Question: I have a ViewPager:
'''
<android.support.v4.view.ViewPager android:id="@+id/ft_graph_pager"
android:layout_width="match_parent"
android:layout_height="@dimen/bar_graph_pager_height"
android:layout_marginLeft="8dp"
android:layout_marginRight="8dp"
android:layout_centerVertical="true"
android:layout_toRightOf="@id/ft_rsvp_graph_indicator"/>
'''
Which is a child of a RelativeLayout. Behind this ViewPager is a 9patch image representing the lines of a graph.
The content of the ViewPager should line up with the 9patch graph lines, but I can't just make them the same height and call it a day because the ViewPager contents have a caption which should be positioned below the graph lines.
With the XML above, this is what it looks like:

I'm super close. As you can see, if I can just get the ViewPager's contents (the bar graph items and below) to shift down slightly I'm in business.
The first thing I tried to do is set 'layout_marginBottom="-6dp"' which did nothing.
Then I tried to set 'paddingBottom="-6dp"' which also did nothing.
Setting 'paddingTop="6dp"' doesn't do anything either, but setting the bottom padding to a positive number DOES have an affect, even though it is completely unhelpful for me.
The RelativeLayout parent for this Pager and 9patch contains another view as well, one which is larger than both and hinges on the 9patch being perfectly vertically centered, so I can't make the 9patch move instead.
The full contents of the RelativeLayout are below:
'''
<RelativeLayout android:layout_width="match_parent"
android:layout_height="wrap_content">
<LinearLayout android:id="@+id/ft_bar_graph_indicator"
android:layout_width="@dimen/bar_graph_indicator_width"
android:layout_height="@dimen/bar_graph_indicator_height"
android:orientation="vertical">
<!--TODO fill-->
</LinearLayout>
<View android:layout_width="match_parent"
android:layout_height="@dimen/bar_graph_height"
android:layout_marginLeft="8dp"
android:layout_marginRight="8dp"
android:layout_centerVertical="true"
android:layout_toRightOf="@id/ft_bar_graph_indicator"
android:background="@drawable/graph_lines"/>
<android.support.v4.view.ViewPager android:id="@+id/ft_graph_pager"
android:layout_width="match_parent"
android:layout_height="@dimen/bar_graph_pager_height"
android:layout_marginLeft="8dp"
android:layout_marginRight="8dp"
android:layout_centerVertical="true"
android:layout_toRightOf="@id/ft_rsvp_graph_indicator"/>
</RelativeLayout>
'''
Any ideas?
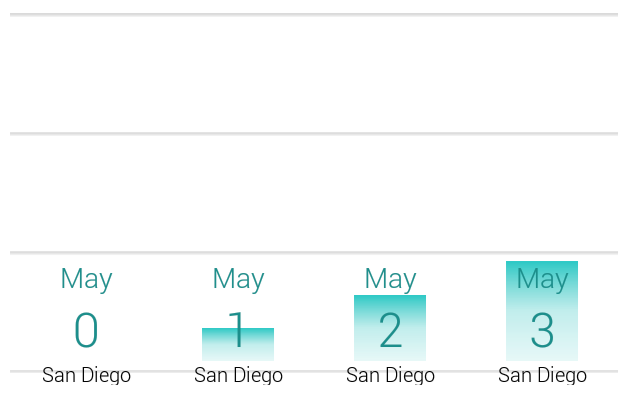
Answer: Well, I was unable to figure out how to do this via XML, so if someone is able to do that go ahead and post it and I will make that the official answer.
However I was able to come up with a work around in Java. When I declared my ViewPager in my Activity, I just added this:
'''
Display display = mActivity.getWindowManager().getDefaultDisplay();
DisplayMetrics metrics = new DisplayMetrics();
display.getMetrics(metrics);
ViewHelper.setTranslationY(mGraphPager, 5 * metrics.density);
'''
5 being the dp I ended up shifting it down. ViewHelper is part of the <URL> library, which helps simulate methods from the View class added in API 11+